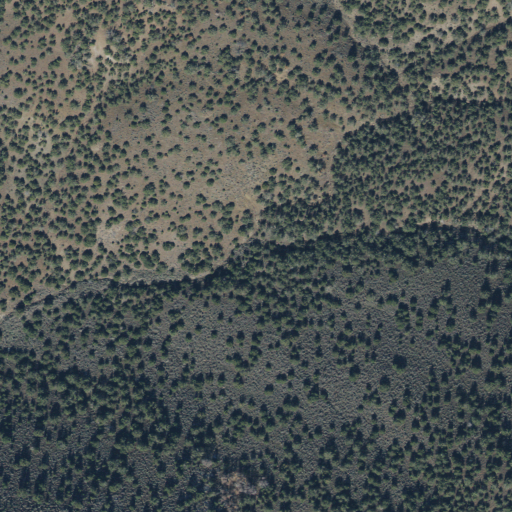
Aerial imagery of valley in Utah named Deer Cove containing only evergreen forest